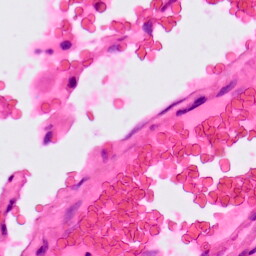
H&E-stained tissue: Lung